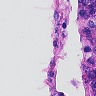
Metastatic tissue present: no